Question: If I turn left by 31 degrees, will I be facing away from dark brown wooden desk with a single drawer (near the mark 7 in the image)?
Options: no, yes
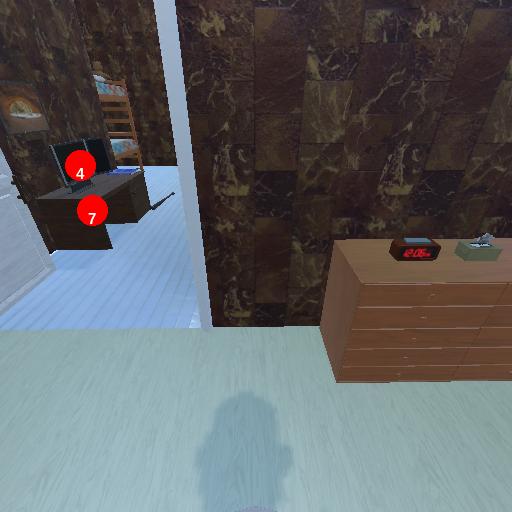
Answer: no